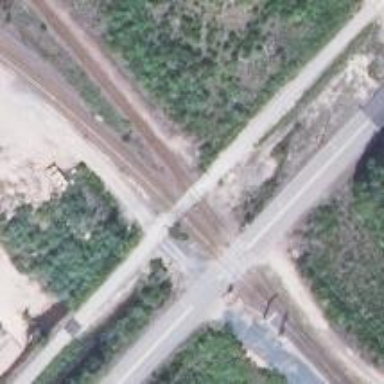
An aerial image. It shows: Crossing for the railway.